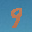
Label: 9